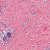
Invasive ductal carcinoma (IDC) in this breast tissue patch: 1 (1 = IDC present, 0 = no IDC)